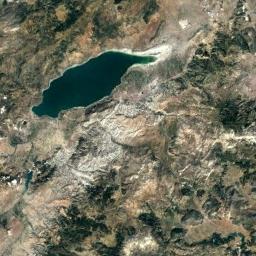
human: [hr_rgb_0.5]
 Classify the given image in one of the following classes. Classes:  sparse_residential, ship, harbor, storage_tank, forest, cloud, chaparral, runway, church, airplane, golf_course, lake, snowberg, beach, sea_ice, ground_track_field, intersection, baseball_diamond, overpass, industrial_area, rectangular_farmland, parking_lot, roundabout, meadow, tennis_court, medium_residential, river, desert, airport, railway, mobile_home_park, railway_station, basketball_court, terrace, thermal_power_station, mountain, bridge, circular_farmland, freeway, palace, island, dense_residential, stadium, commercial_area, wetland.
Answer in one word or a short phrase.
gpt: lake